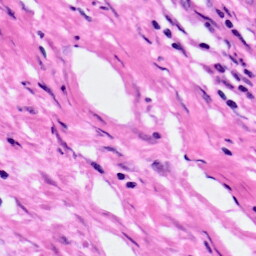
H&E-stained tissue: Pancreatic